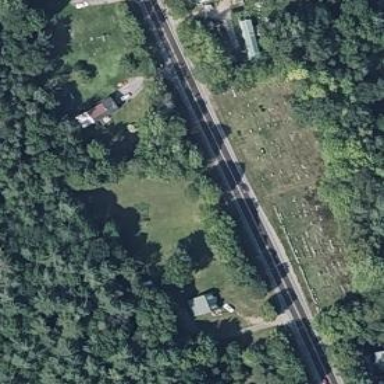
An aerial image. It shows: Cemetery surrounded by wall.